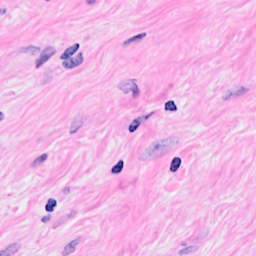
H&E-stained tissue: Breast